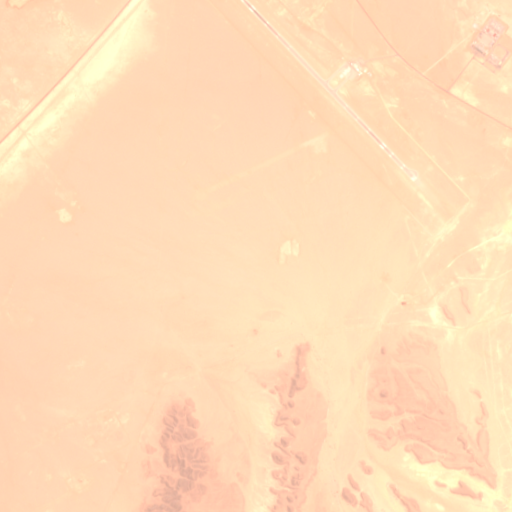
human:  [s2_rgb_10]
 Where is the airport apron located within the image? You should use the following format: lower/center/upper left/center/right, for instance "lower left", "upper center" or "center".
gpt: The airport apron is located in the upper right of the image.
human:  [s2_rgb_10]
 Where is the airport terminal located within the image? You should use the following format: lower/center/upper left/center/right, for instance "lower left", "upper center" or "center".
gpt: The airport terminal is located in the upper right of the image.
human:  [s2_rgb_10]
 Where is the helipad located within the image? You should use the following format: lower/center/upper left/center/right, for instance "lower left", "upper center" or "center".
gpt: The helipad is located in the upper right of the image.
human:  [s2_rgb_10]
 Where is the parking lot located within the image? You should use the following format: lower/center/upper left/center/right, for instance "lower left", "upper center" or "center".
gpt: The parking lot is located in the upper right of the image.
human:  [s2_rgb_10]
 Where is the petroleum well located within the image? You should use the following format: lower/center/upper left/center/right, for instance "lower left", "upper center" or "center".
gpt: The petroleum well is located in the center right of the image.
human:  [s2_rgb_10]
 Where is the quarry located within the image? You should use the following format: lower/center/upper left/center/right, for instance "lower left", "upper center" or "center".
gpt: There is no quarry in the image.